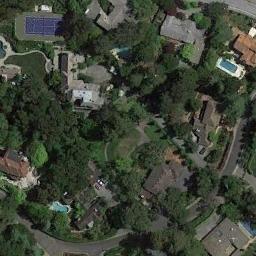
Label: tennis_court